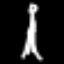
Label: The Eiffel Tower